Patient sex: F
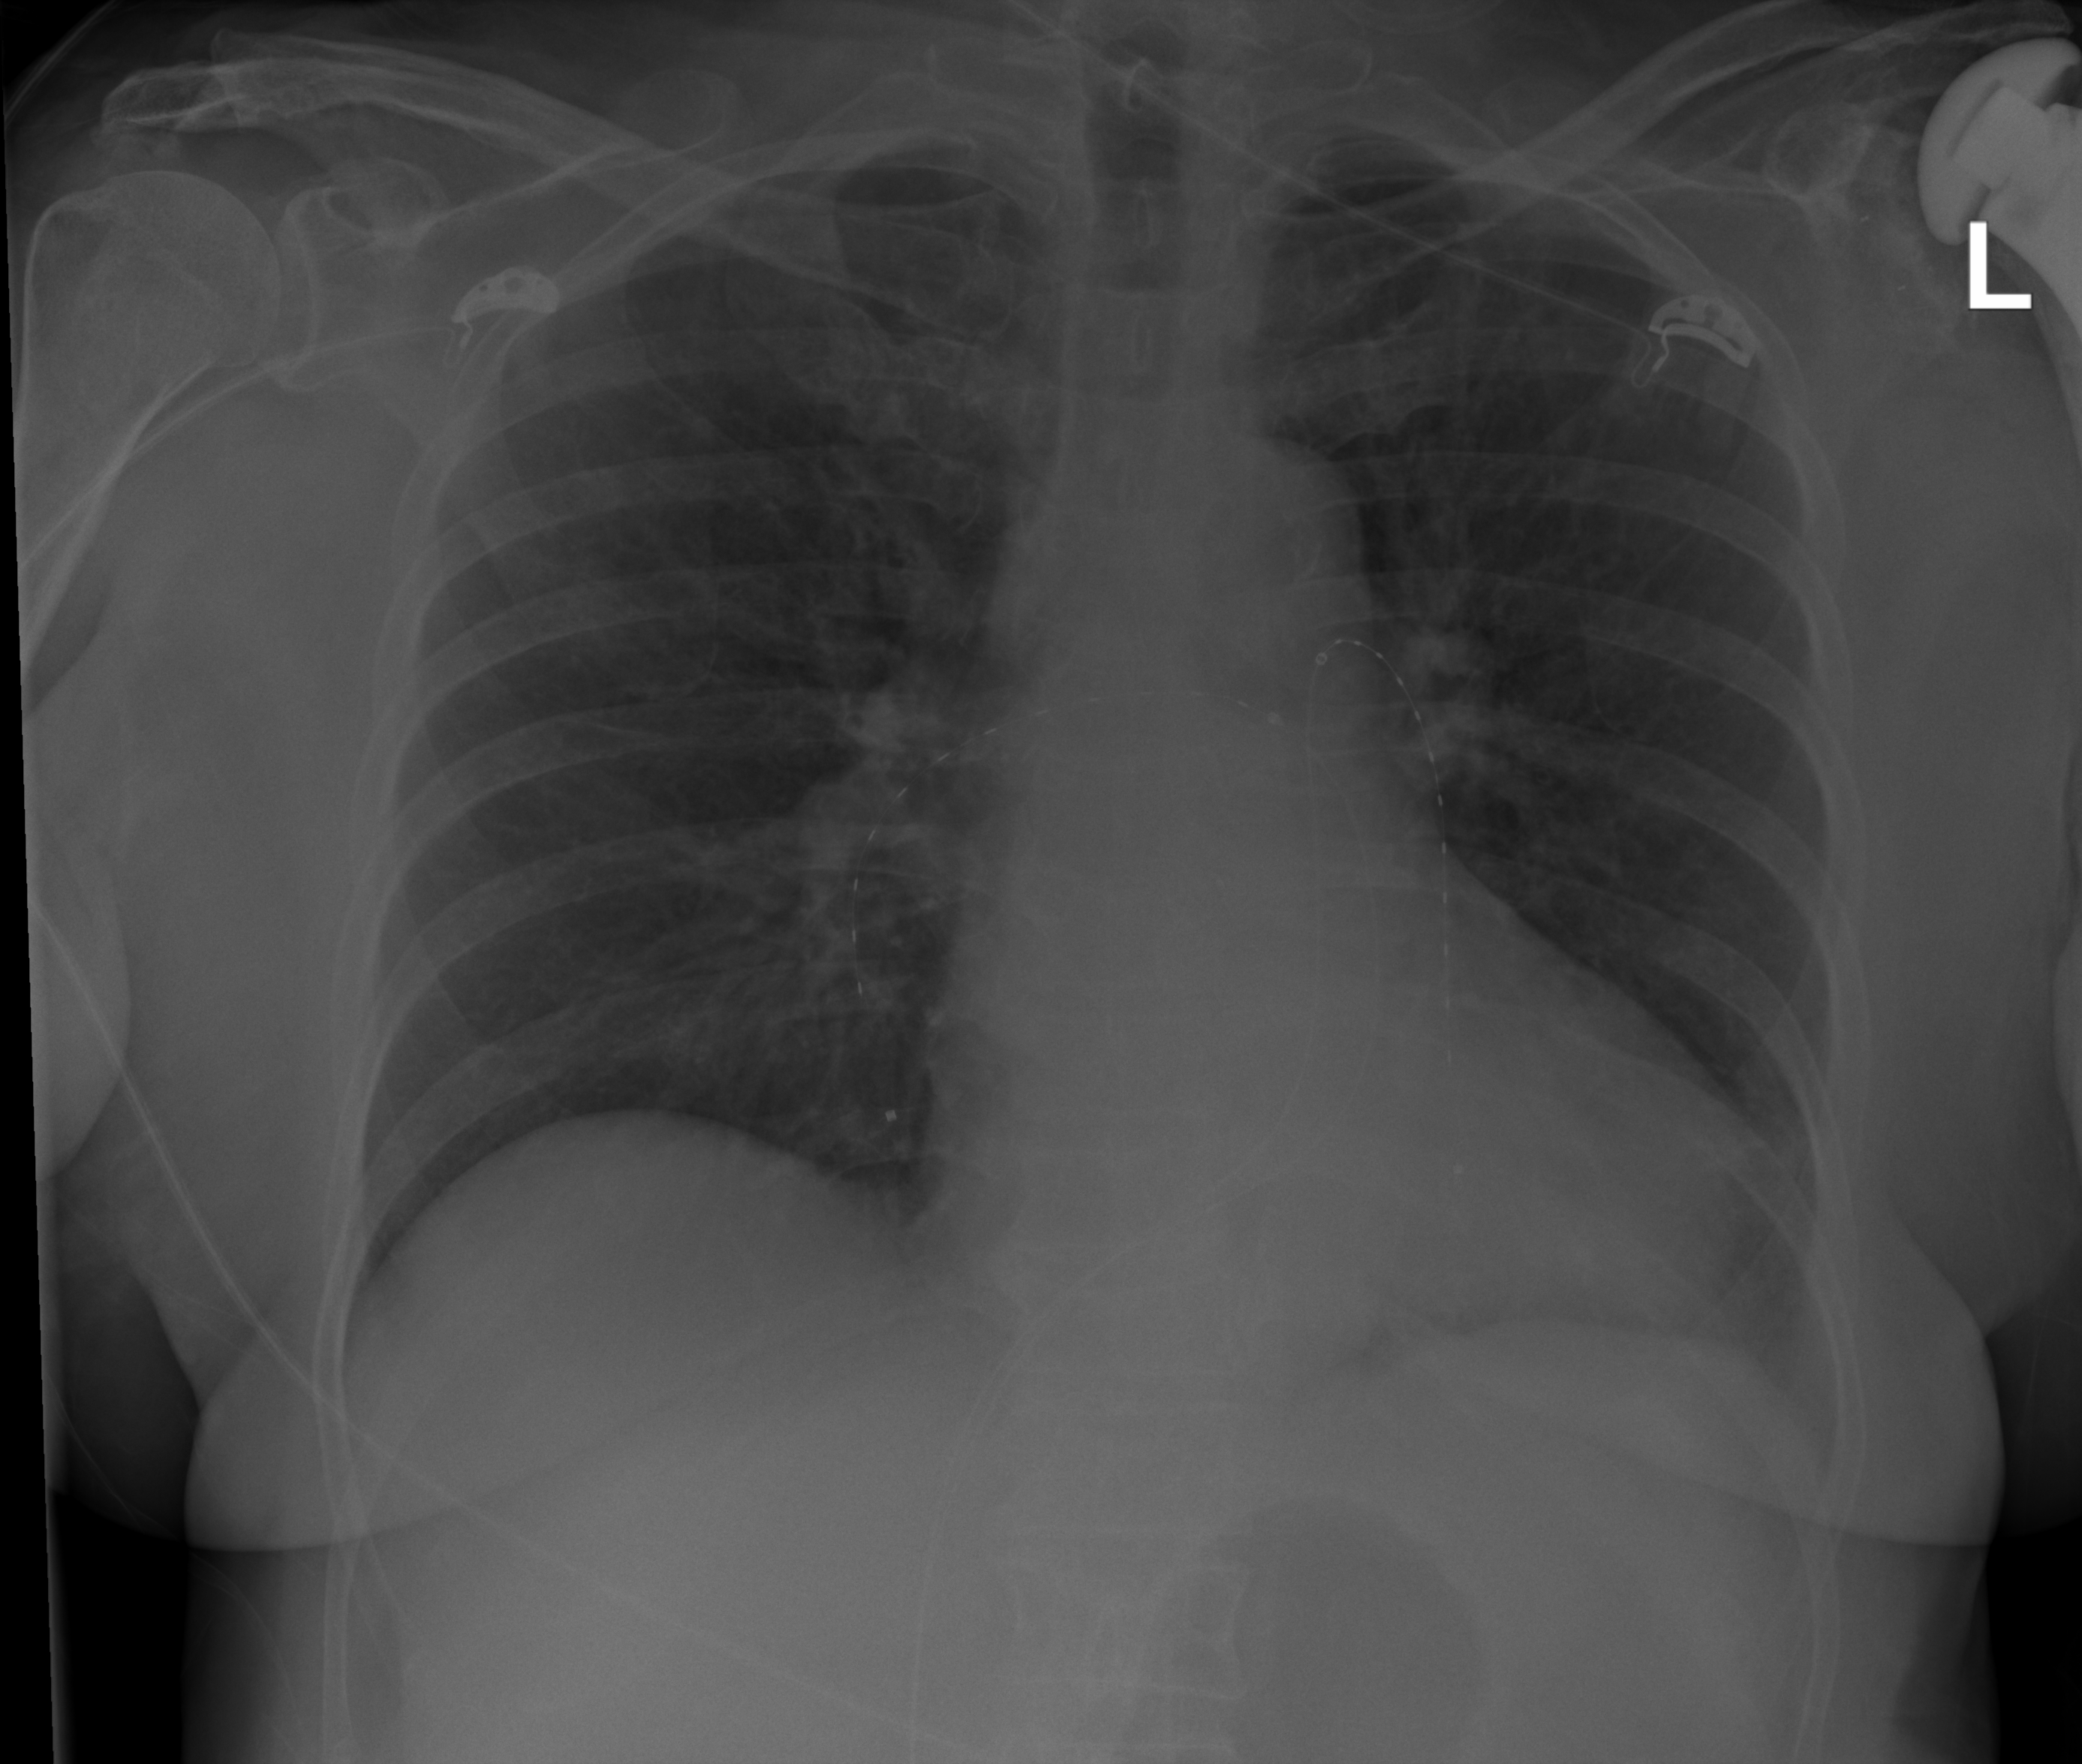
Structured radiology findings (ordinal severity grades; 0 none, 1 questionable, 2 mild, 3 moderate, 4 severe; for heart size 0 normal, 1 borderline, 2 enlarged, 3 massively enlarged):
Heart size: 0
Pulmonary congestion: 0
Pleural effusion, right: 0
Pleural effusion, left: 0
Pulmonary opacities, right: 0
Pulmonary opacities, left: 0
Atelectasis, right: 0
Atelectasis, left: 2